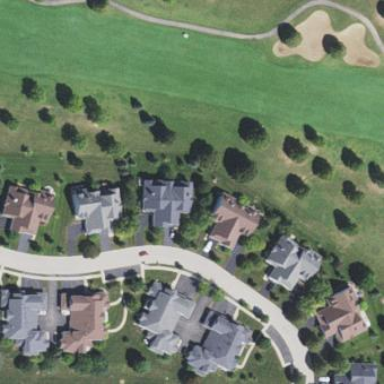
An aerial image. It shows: Golf fairway surrounded by grass.